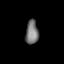
Tissue: prostate
Cell type: T cells
Senescence score: 0.3336
Nuclear area (px): 298
Mean DAPI intensity: 118.614